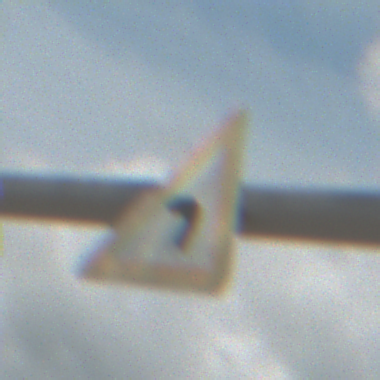
Verkehrszeichen: KurveLinks
Umgebung: Outdoor, Suburban
Tageszeit: Midday
Wetter: PartlyCloudy
Licht: Natural
Jahreszeit: Summer
Kontrast: HighContrast